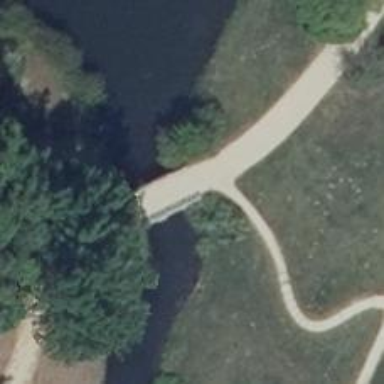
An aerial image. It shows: Footway road on compacted bridge.